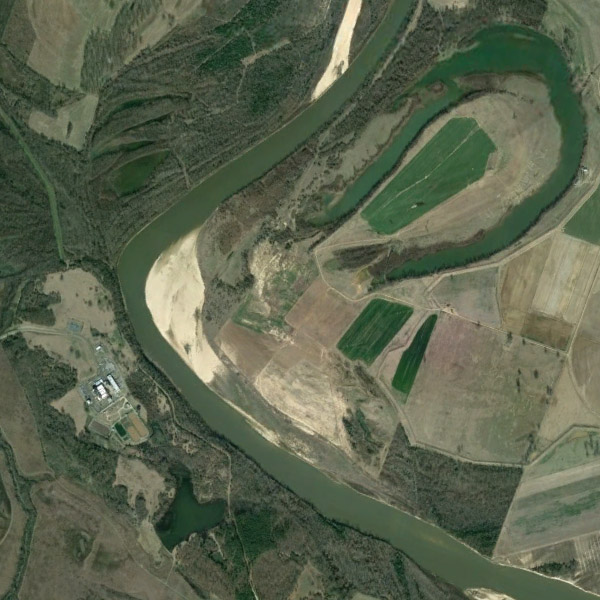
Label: River